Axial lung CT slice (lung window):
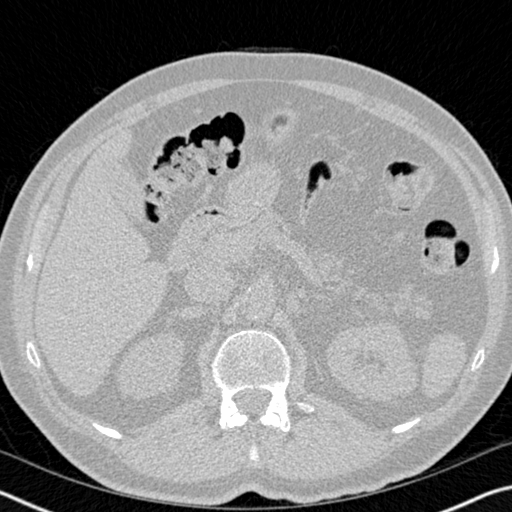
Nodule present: no